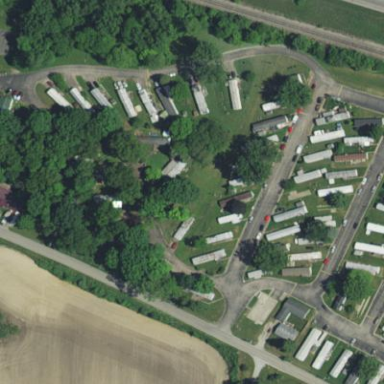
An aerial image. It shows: Residential area designated as trailer park.